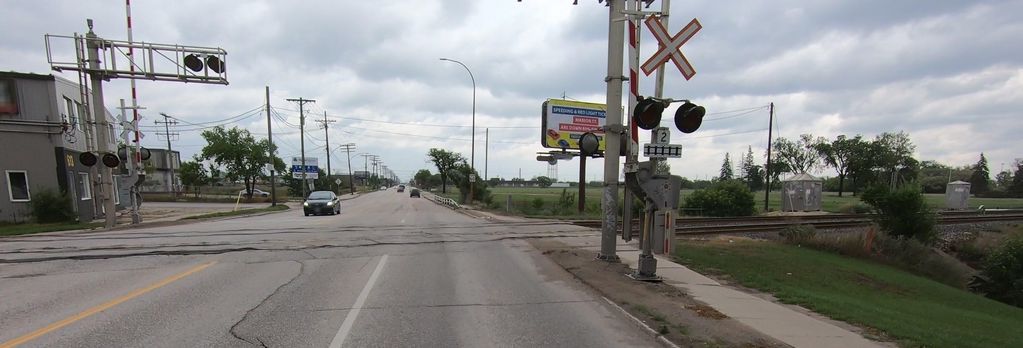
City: winnipeg